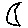
Label: moon